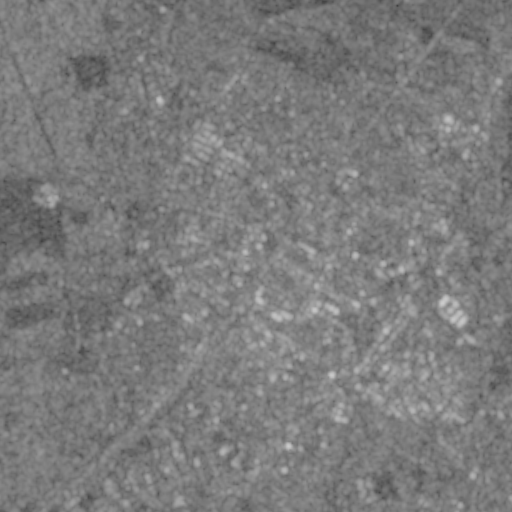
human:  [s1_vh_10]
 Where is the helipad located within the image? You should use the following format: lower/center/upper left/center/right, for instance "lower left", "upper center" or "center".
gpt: The helipad is located in the upper right of the image.
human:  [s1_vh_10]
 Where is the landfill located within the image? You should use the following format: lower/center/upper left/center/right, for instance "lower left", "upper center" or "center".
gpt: The landfill is located in the center left of the image.
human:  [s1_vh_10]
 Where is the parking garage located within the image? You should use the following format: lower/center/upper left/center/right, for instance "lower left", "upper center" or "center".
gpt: The parking garage is located in the lower center of the image.
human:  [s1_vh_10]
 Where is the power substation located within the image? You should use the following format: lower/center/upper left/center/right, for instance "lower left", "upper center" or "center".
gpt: The power substation is located in the center right of the image.
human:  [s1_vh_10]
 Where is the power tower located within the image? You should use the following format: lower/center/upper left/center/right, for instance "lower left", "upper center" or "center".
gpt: The power tower is located in the left of the image.
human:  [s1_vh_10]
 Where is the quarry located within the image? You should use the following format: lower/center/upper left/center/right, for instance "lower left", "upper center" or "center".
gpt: The quarry is located in the lower left of the image.
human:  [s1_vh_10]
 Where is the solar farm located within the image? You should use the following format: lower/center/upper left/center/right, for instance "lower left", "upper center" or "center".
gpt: The solar farm is located in the upper right of the image.
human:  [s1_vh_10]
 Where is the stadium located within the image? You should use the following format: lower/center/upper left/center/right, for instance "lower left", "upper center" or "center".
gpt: The stadium is located in the upper left of the image.
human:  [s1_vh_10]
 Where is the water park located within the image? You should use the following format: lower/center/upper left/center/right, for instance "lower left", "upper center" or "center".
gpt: The water park is located in the center left of the image.
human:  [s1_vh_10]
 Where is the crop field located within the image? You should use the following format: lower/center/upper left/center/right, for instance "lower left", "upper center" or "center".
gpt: There is no crop field in the image.

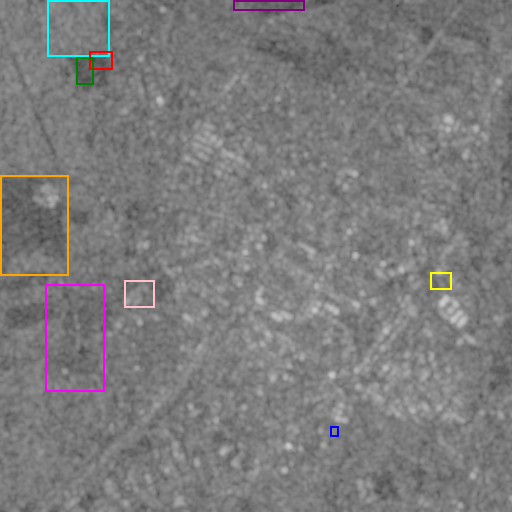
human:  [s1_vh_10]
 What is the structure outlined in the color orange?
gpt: The structure outlined in orange is a landfill.
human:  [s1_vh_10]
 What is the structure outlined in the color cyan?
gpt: The structure outlined in cyan is a park.
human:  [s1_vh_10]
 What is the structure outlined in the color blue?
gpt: The structure outlined in blue is a parking garage.
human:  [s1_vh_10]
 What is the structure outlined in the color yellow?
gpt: The structure outlined in yellow is a parking lot.
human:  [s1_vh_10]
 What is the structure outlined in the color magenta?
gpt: The structure outlined in magenta is a quarry.
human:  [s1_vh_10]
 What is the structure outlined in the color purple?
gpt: The structure outlined in purple is a solar farm.
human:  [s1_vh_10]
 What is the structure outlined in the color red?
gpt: The structure outlined in red is a stadium.
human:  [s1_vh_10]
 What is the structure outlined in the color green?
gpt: The structure outlined in green is a track.
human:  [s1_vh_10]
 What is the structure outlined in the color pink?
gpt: The structure outlined in pink is a water park.